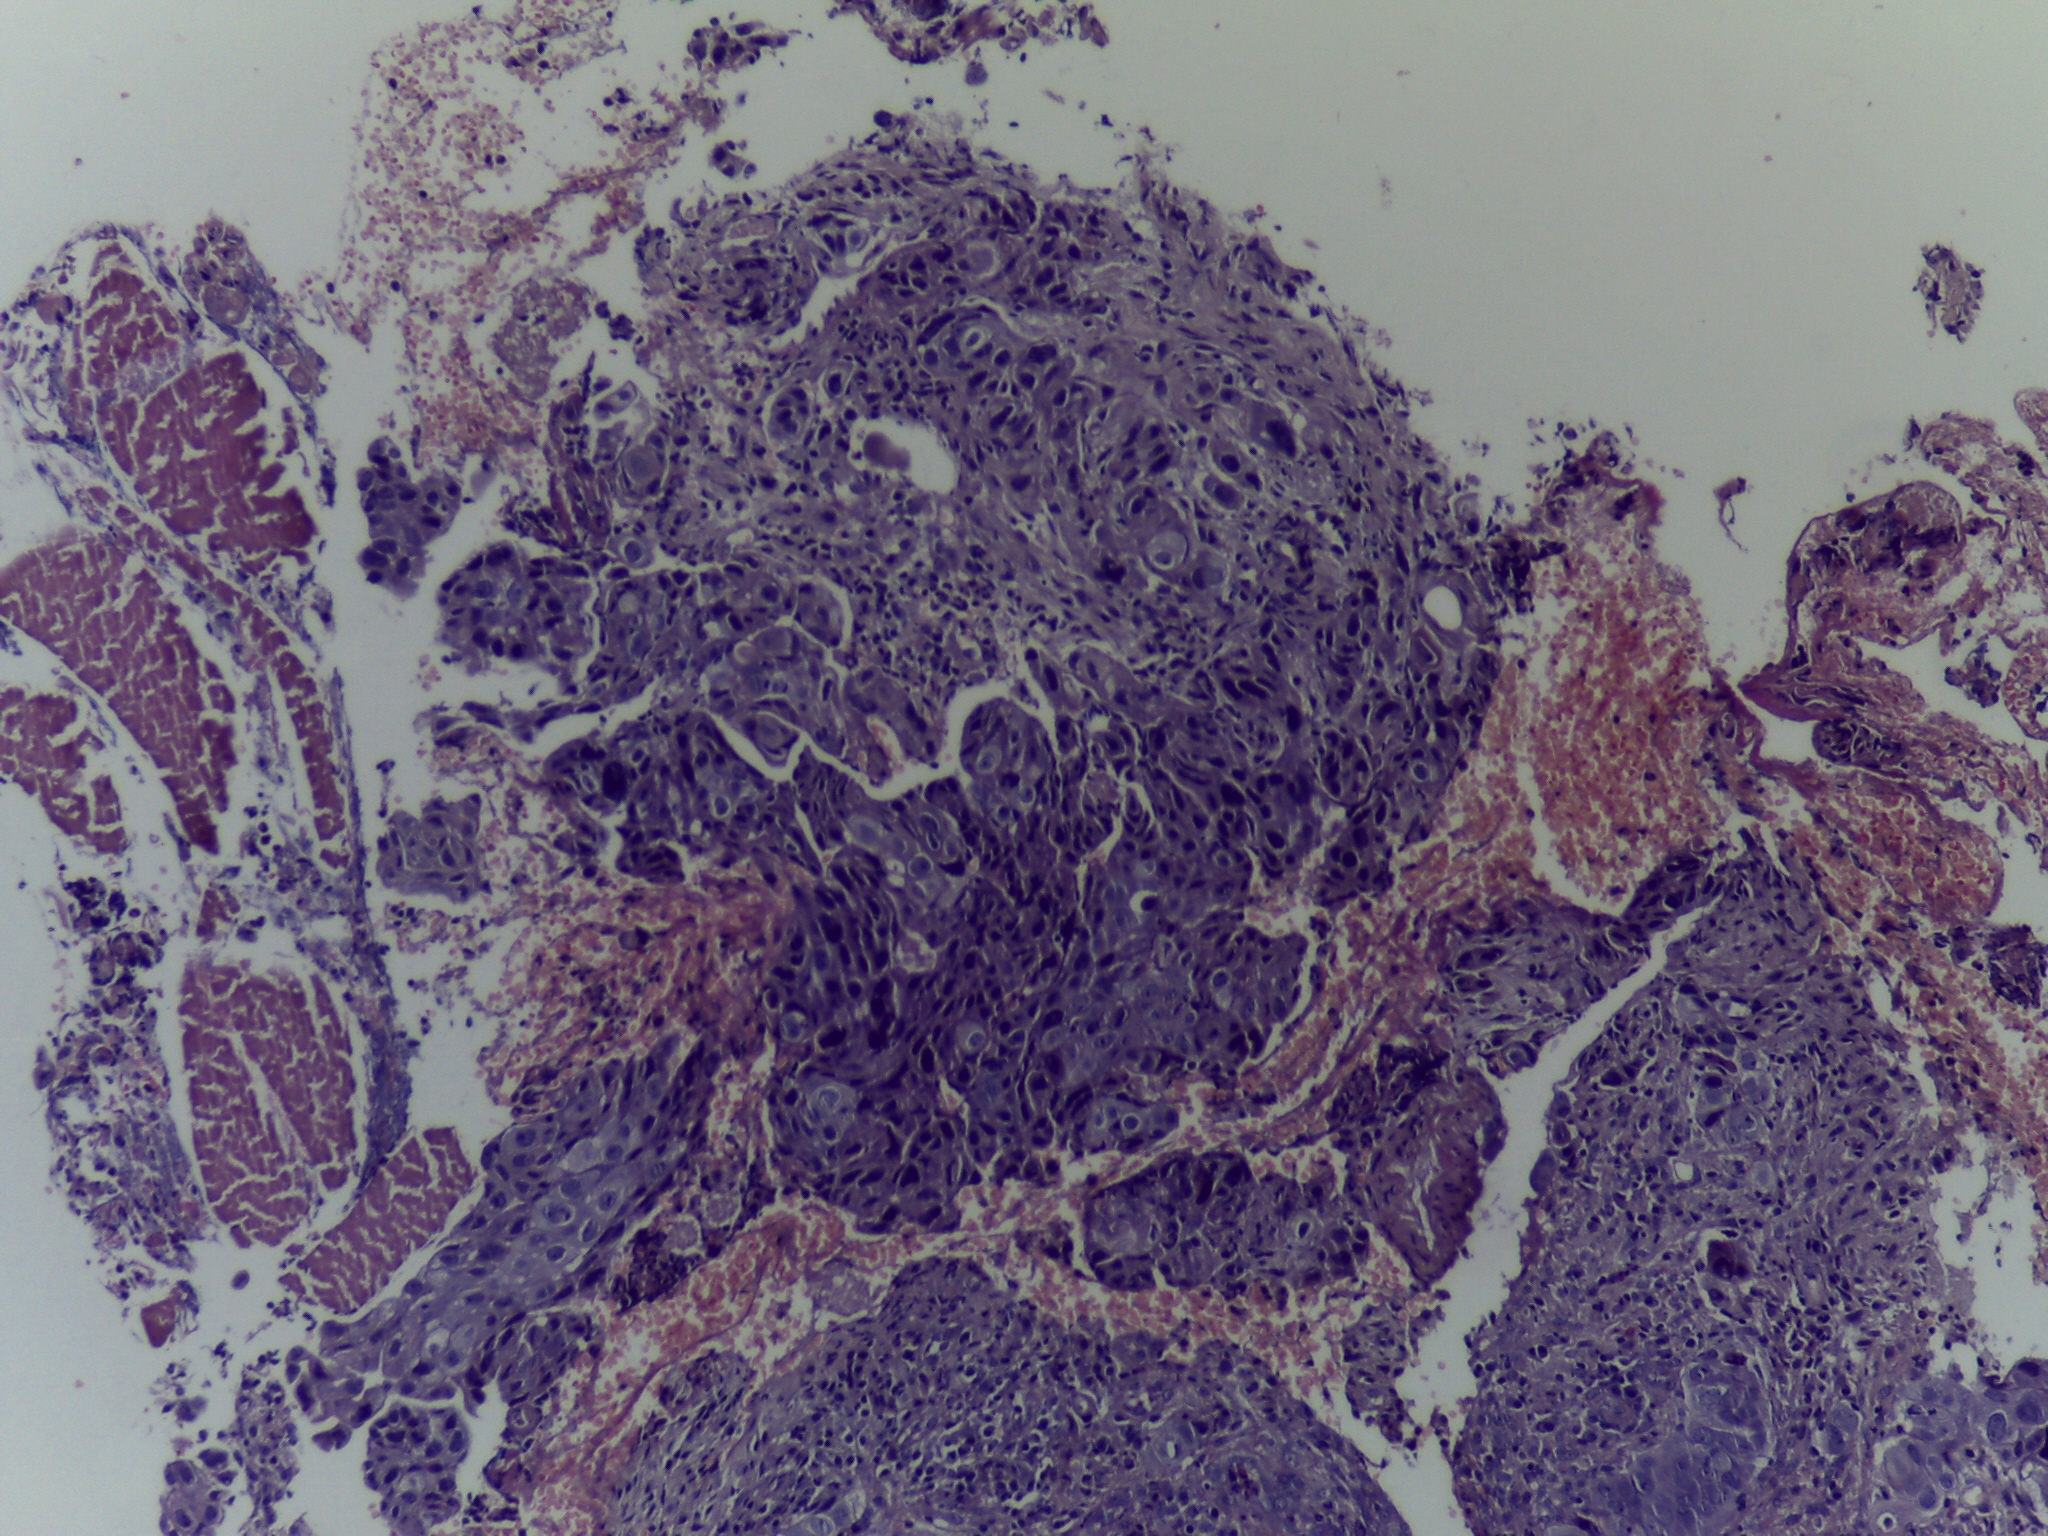
Diagnosis: OSCC